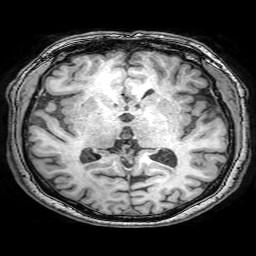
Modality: T1w
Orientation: coronal
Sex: male
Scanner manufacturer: philips
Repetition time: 0.008192 s
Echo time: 0.00375 s